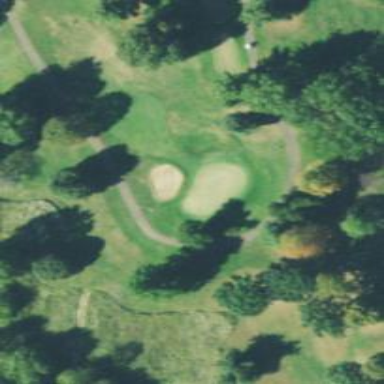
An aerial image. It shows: Golf hole.